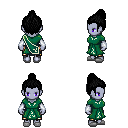
a pixel art fantasy rpg character, female body template, dark elf, purple skin, sash dress, gold greaves, black short topknot hairstyle, white cloth bracers, white slippers, four views (front, back, left, right), 2x2 character sprite sheet, small pixel art, hard edges, no anti-aliasing